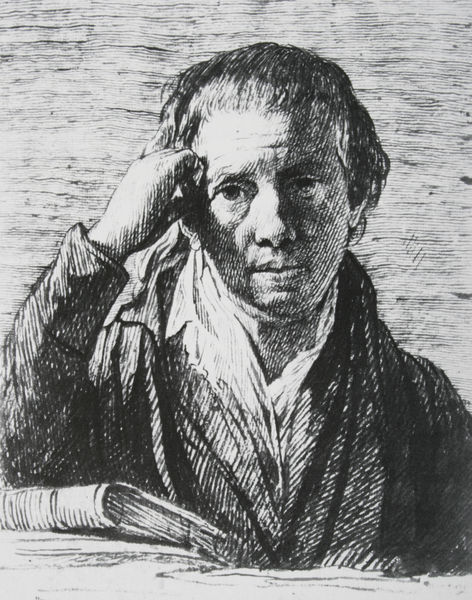
Titel: Selbstporträt
Künstler: James Barry
Standort: London
Institution: Royal Society of Arts
Schlagwörter: dunkel, feder, hand, kopf, mann, schatten, umhang, weiß, sitzen, ausschnitt, finger, geste, grau, haar, hell, hintergrund, licht, mund, nase, ohr, raum, schwarz, skizze, stirn, stützen, tisch, zeichnung, blick, schal, tuch, anzug, hemd, jacke, jung, wand, arm, augen, falten, gesicht, kleidung, kragen, ärmel, bildnis, hals, herr, portrait, porträt, haare, mantel, pose, sitzend, innen, frontal, kinn, lippen, ohren, traurig, bücher, papier, haltung, öde, grafik, dichter, ernst, halstuch, pupillen, lesen, sitzt, melancholie, faltenwurf, nachdenklich, sinnieren, ellenbogen, aufstützen, denkend, denkerpose, nachdenken, selbstporträt, weste, striche, tusche, philosoph, buch, denken, gestützt, kohle, druck, schwarz-weiß, schraffur, schraffuren, radierung, stich, künstler, strich, schriftsteller, selbstbildnis, autor, denker, schraffiert, bleistift, bleistiftzeichnung, jüngling, schreiben, leder, wams, abstützen, aufgestützt, halsbinde, studieren, drinnen, kupferstich, genie, gestrichelt, lebendig, geischt, bartlos, lid, forschend, raufen, tiefdruckverfahren, kehlkopf, lineament, einfahc, melancholiker, schattierugen, aufstützend, dinn, contemplativ, fixiert